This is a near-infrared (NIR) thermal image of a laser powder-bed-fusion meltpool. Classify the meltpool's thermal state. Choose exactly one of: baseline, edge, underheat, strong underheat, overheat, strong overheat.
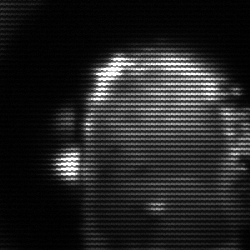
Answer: baseline